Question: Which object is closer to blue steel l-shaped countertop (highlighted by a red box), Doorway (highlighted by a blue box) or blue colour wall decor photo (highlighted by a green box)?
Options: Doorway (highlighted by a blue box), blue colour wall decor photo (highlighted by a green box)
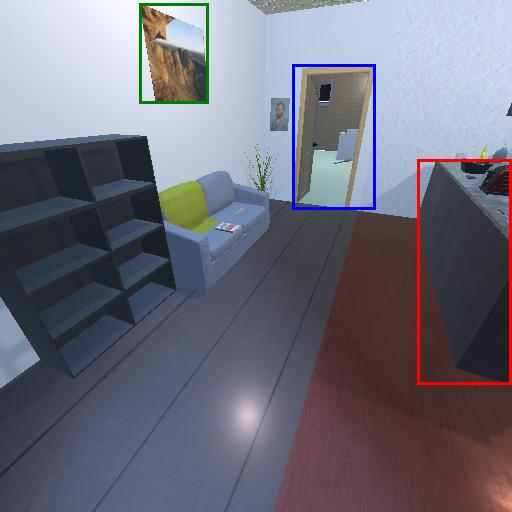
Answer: Doorway (highlighted by a blue box)